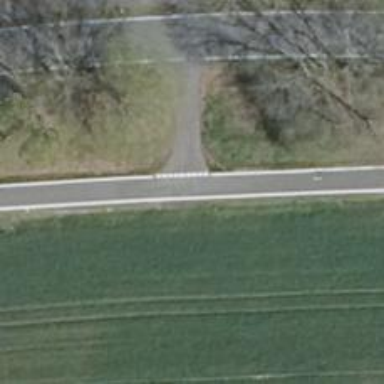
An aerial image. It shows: Asphalt path.